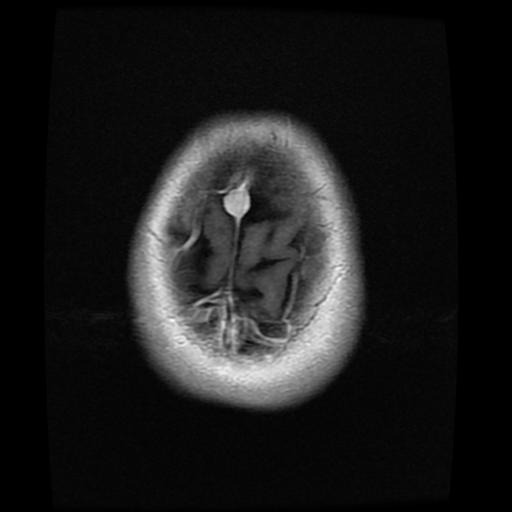
Label: meningioma